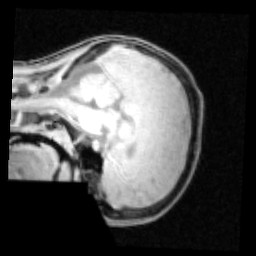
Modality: PDw
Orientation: sagittal
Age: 15
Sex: male
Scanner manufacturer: siemens
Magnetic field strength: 3 T
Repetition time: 0.25 s
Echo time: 0.00103 s